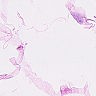
Metastatic tissue present: no